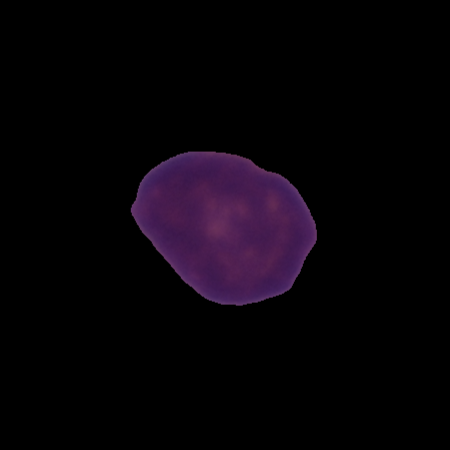
Label: healthy